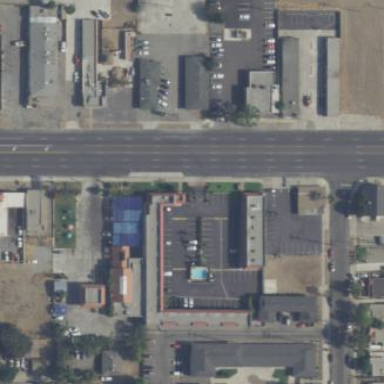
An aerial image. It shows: Motel building.